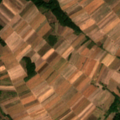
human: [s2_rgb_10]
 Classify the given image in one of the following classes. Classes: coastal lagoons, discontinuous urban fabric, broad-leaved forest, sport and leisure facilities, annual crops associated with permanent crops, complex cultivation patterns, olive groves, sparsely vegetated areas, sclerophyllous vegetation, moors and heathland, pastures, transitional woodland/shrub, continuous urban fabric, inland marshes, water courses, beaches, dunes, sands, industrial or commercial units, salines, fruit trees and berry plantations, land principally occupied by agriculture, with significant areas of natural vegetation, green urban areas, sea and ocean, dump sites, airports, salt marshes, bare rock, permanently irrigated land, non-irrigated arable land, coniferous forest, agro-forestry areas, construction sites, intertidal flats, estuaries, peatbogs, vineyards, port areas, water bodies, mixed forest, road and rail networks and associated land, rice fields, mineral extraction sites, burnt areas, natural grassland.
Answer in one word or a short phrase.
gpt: non-irrigated arable land, land principally occupied by agriculture, with significant areas of natural vegetation, broad-leaved forest